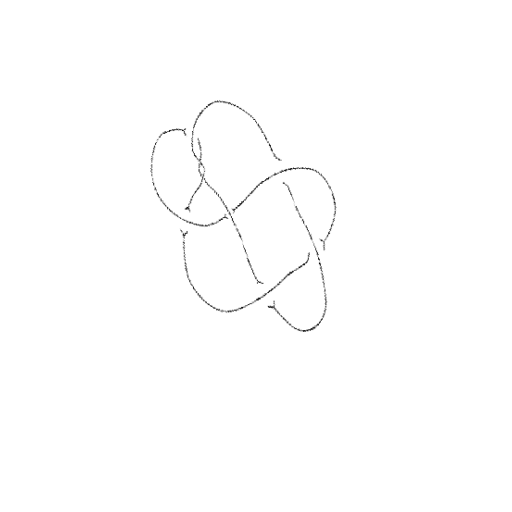
Crossing number: 8